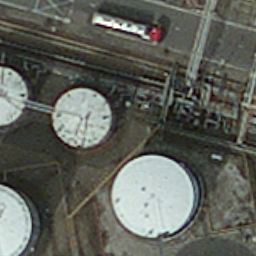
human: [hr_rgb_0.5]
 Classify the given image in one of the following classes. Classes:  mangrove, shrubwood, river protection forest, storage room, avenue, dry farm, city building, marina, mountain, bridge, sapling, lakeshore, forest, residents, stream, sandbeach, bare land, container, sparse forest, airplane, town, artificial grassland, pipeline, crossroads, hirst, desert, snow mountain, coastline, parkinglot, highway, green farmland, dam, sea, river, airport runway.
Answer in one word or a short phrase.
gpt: storage room